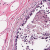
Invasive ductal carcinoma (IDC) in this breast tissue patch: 0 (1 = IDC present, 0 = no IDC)